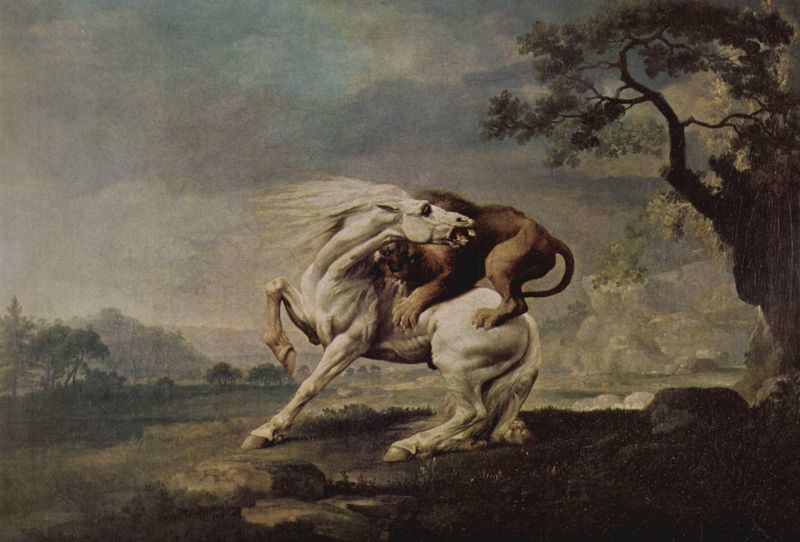
Titel: Der Löwe greift ein Pferd an
Künstler: George Stubbs
Standort: Melbourne
Institution: National Gallery of Victoria
Schlagwörter: angriff, baum, berg, blau, blätter, dunkel, gemälde, himmel, kampf, kopf, körper, laub, schatten, weiß, wolken, bäume, grün, landschaft, ocker, äste, abend, bewegung, braun, grau, hell, licht, rücken, schwarz, türkis, blick, gras, tier, tiere, wiese, wolke, beige, malerei, anatomie, augen, stein, steine, tod, hals, öl, baumstamm, dämmerung, ebene, erde, ferne, gräser, horizont, hügel, natur, weite, wind, zweige, büsche, gebüsch, boden, klassizismus, wald, pferd, pferde, beine, fell, huf, hufe, mähne, schwanz, schweif, sprung, düster, berge, fels, gebirge, dunst, lila, violett, landschaftsmalerei, nacken, angst, gewalt, not, sturm, unwetter, wehen, wild, kraft, muskeln, lciht, sehnig, rippen, überfall, furcht, panik, krallen, jagd, schimmel, hufen, trüb, krümmung, landschaftsbild, gebiss, zähne, beute, läufe, ross, kämpfend, fressen, nüstern, dramatik, schwänze, löwe, opfer, hatz, klassik, schrei, gaul, leo, tatzen, weise, wildniss, beissen, biss, geschwindigkeit, hengst, reissen, raubkatze, aufbäumen, klauen, tatze, klaue, todesangst, geweitter, rist, dschungel, kontinent, natru, sehnen, wildkatze, wildtier, pranken, dunstig, wiehern, tierkampf, einknicken, mähre, angreifen, bäumen, überleben, bisse, kampt, natzr, angreiffen, gebis, löwensprung, verzweflung, himmel#, fraß, sprubg, pferd schimmel, lpwe, löwe baum sturm